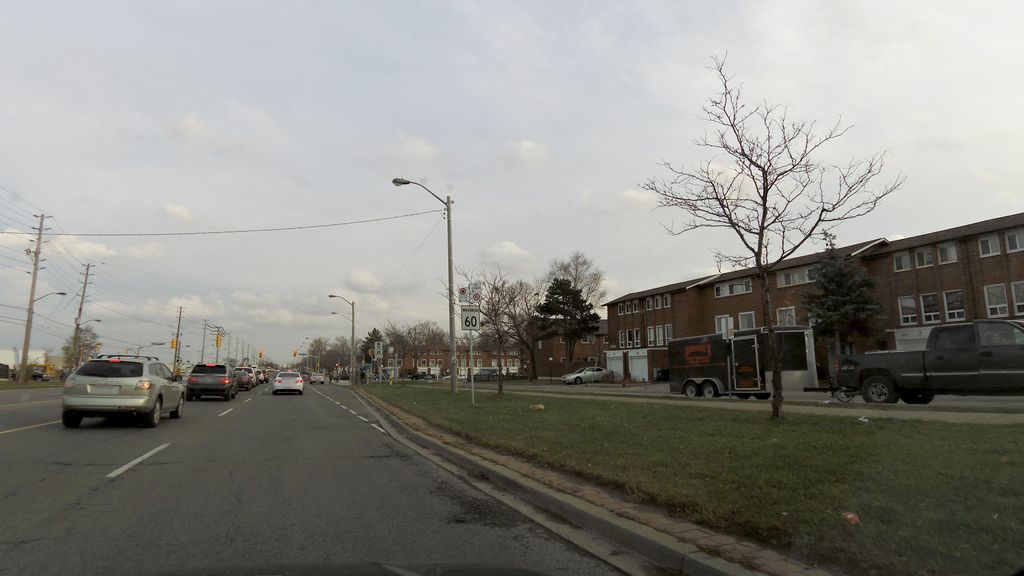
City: toronto